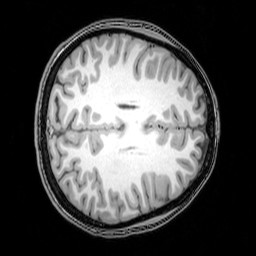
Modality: T1w
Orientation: axial
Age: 24
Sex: female
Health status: healthy
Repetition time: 0.081 s
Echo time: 0.037 s